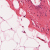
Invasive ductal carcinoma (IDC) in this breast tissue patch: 0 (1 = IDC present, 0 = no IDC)